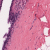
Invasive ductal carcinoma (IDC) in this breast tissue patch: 0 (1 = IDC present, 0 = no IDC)